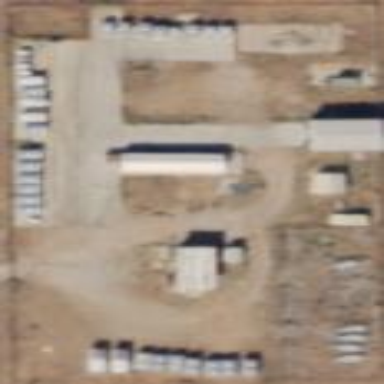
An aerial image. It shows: Military area enclosed by fence.